Question: I have run into a problem when trying to code my semester project.
I'm trying to center all of this content right in the middle of the bootstrap card but It just can't seem to work:(
If someone can help me I would be really grateful!

Also if I can the card height taller.
'''
<link rel="stylesheet" href="https://cdn.jsdelivr.net/npm/bootstrap@5.1.3/dist/css/bootstrap.min.css" integrity="sha384-1BmE4kWBq78iYhFldvKuhfTAU6auU8tT94WrHftjDbrCEXSU1oBoqyl2QvZ6jIW3" crossorigin="anonymous">
<div class="card mt-5 container p-5 card-w ">
<div class="row no-gutters">
<div class="col-md-4">
<img src="https://via.placeholder.com/600" class="card-img" alt="apples">
</div>
<div class="col-md-8">
<div class="card-body">
<h5 class="card-title h1 pl-5 mx-2 d-flex">Apple, Empire</h5>
<p class="card-text pl-5 mx-2 lead font-weight-bold d-flex">1.94$/kg</p>
<div class="container d-flex alignmentcard">
<div class="d-flex mx-3">
<a href="#" class="btn btn-white">-</a>
<p class="pt-2 lead">1</p>
<a href="#" class="btn btn-white">+</a>
<button class="buttonshad buttonstyling bg-primary text-light mx-5">Add to cart</button>
</div>
</div>
<div class="container pt-4">
<p>
<a class="mx-5" data-bs-toggle="collapse" href="#collapseExample" role="button" aria-expanded="false" aria-controls="collapseExample">
More details
</a>
</p>
<div class="collapse" id="collapseExample">
<div class="card card-body">
Lorem ipsum dolor sit amet, consectetur adipisicing elit. Sapiente quos ullam, earum commodi autem fuga, aliquam maiores dolorem libero inventore, molestiae omnis nam ipsam error consequatur ut nisi eveniet dolorum!
</div>
</div>
</div>
</div>
</div>
</div>
'''
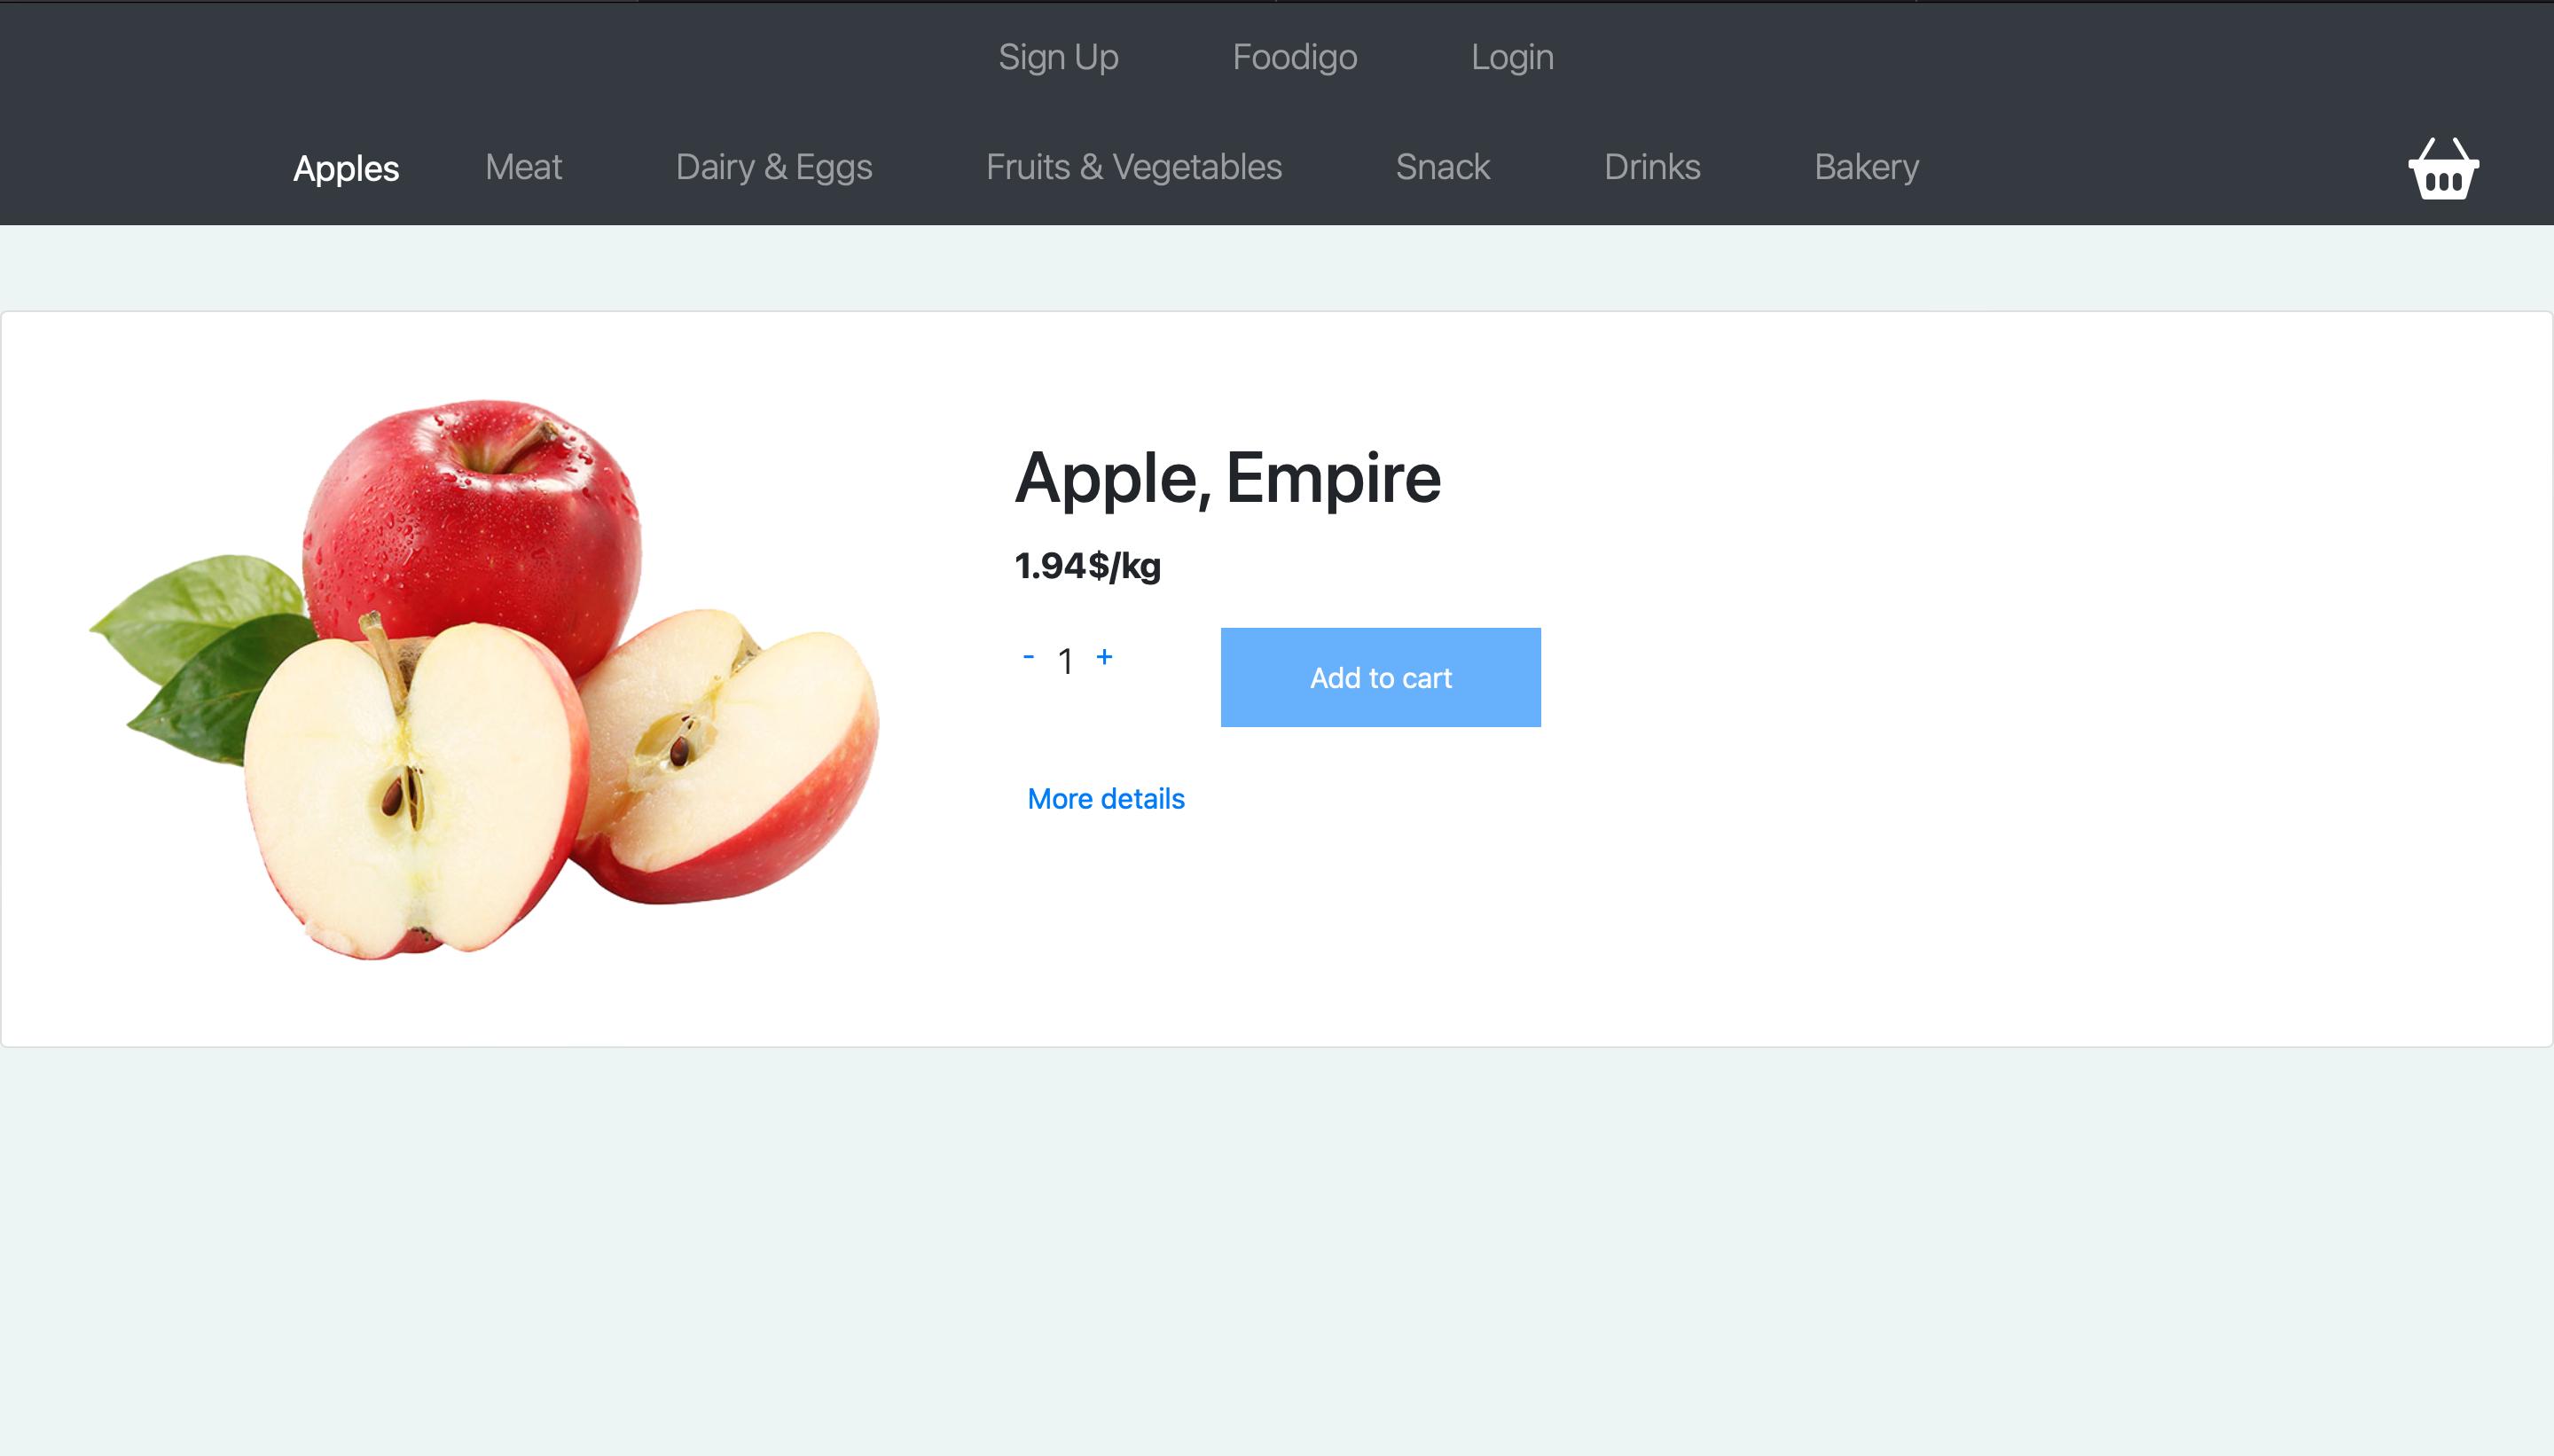
Answer: Try wrapping every piece of your div from the beggining to the end with a '<center></center>' tag. After that, you would have something like this:
'''
<center>
<link rel="stylesheet" href="https://cdn.jsdelivr.net/npm/bootstrap@5.1.3/dist/css/bootstrap.min.css" integrity="sha384-1BmE4kWBq78iYhFldvKuhfTAU6auU8tT94WrHftjDbrCEXSU1oBoqyl2QvZ6jIW3" crossorigin="anonymous">
<div class="card mt-5 container p-5 card-w ">
<div class="row no-gutters">
<div class="col-md-4">
<img src="https://via.placeholder.com/600" class="card-img" alt="apples">
</div>
<div class="col-md-8">
<div class="card-body">
<h5 class="card-title h1 pl-5 mx-2 d-flex">Apple, Empire</h5>
<p class="card-text pl-5 mx-2 lead font-weight-bold d-flex">1.94$/kg</p>
<div class="container d-flex alignmentcard">
<div class="d-flex mx-3">
<a href="#" class="btn btn-white">-</a>
<p class="pt-2 lead">1</p>
<a href="#" class="btn btn-white">+</a>
<button class="buttonshad buttonstyling bg-primary text-light mx-5">Add to cart</button>
</div>
</div>
<div class="container pt-4">
<p>
<a class="mx-5" data-bs-toggle="collapse" href="#collapseExample" role="button" aria-expanded="false" aria-controls="collapseExample">
More details
</a>
</p>
<div class="collapse" id="collapseExample">
<div class="card card-body">
Lorem ipsum dolor sit amet, consectetur adipisicing elit. Sapiente quos ullam, earum commodi autem fuga, aliquam maiores dolorem libero inventore, molestiae omnis nam ipsam error consequatur ut nisi eveniet dolorum!
</div>
</div>
</div>
</div>
</div>
</div>
</center>
'''